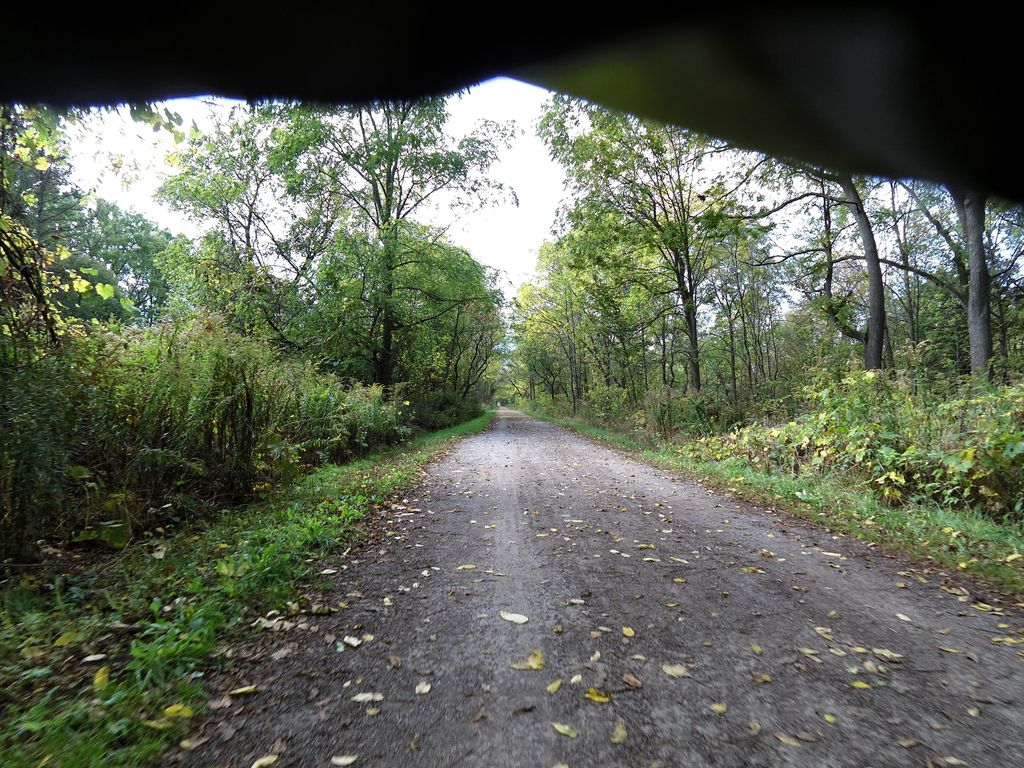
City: hamilton